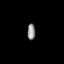
Tissue: prostate
Cell type: Myeloid cells
Senescence score: 0.7191
Nuclear area (px): 127
Mean DAPI intensity: 141.394